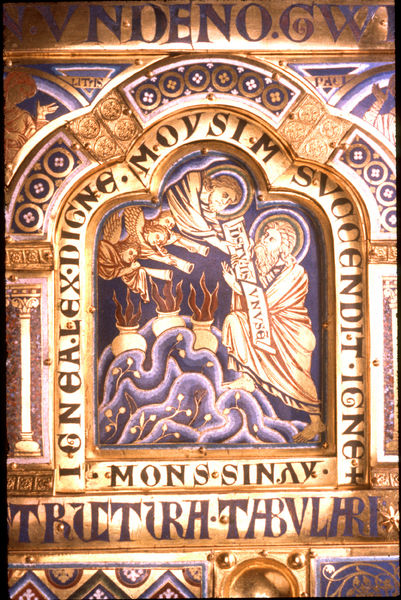
Titel: Klosterneuburger Altar
Künstler: Nikolaus von Verdun
Standort: Klosterneuburg, Augustinerchorherren-Stiftskirche Unserer Lieben Frau (EU - D)
Schlagwörter: blau, feuer, flügel, wasser, wolken, ausschnitt, schwarz, säule, säulen, rot, gold, engel, schrift, lila, detail, vasen, gefäß, flammen, buchstaben, altar, heiligenschein, heiliger, posaunen, posaune, latein, spruchband, blasinstrument, gld, religios, #heiligenschein